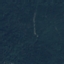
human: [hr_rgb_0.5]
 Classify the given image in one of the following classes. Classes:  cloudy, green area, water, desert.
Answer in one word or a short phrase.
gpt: green area